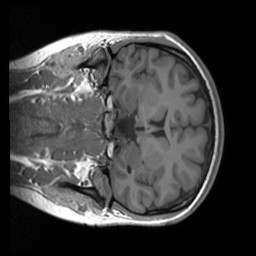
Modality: T1w
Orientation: coronal
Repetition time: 2 s
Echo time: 0.00252 s